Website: macys
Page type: payment
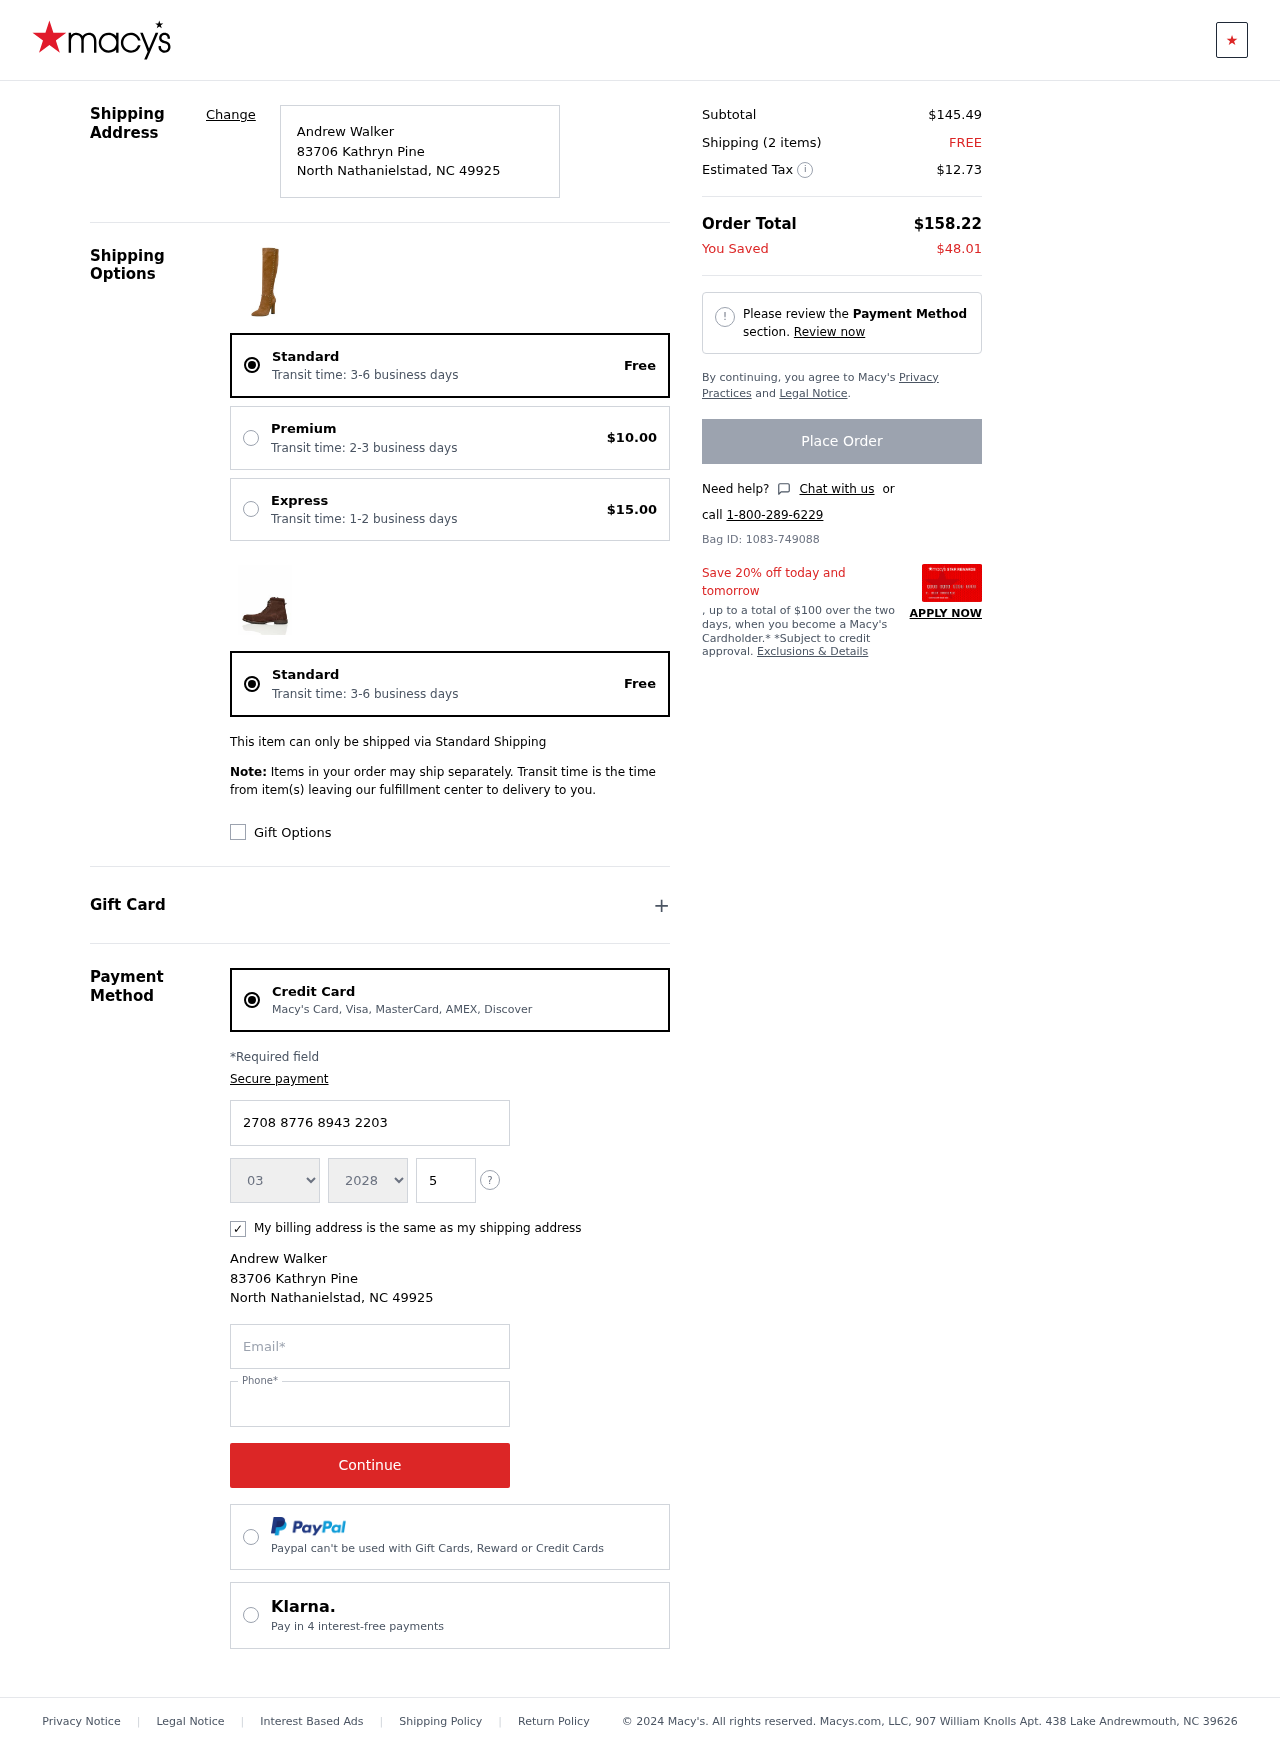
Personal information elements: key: PII_CARD_CVV
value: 562
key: PII_CARD_EXPIRY_MONTH
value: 03
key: PII_CARD_EXPIRY_YEAR
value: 28
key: PII_CARD_NUMBER
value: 2708 8776 8943 2203
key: PII_CITY
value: North Nathanielstad
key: PII_EMAIL
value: andrew_walker@gmail.com
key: PII_FULLNAME
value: Andrew Walker
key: PII_PHONE
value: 9934403990
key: PII_POSTCODE
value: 49925
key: PII_STATE_ABBR
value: NC
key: PII_STREET
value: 83706 Kathryn Pine
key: PII_FULLNAME2
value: Andrew Walker
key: PII_CITY2
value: North Nathanielstad
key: PII_STATE_ABBR2
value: NC
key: PII_POSTCODE_FULL
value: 49925
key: PII_POSTCODE_NUMERIC
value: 49925
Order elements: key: ORDER_DELIVERY_DATE
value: Transit time: 3-6 business days
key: ORDER_SHIPPING_STANDARD
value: Free
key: ORDER_SHIPPING_PREMIUM
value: $10.00
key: ORDER_SHIPPING_EXPRESS
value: $15.00
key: ORDER_DELIVERY_DATE2
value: Transit time: 3-6 business days
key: ORDER_SHIPPING_STANDARD2
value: Free
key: ORDER_SUBTOTAL
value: $145.49
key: ORDER_NUM_ITEMS
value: Shipping (2 items)
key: ORDER_SHIPPING_COST
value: FREE
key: ORDER_TAX
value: $12.73
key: ORDER_TOTAL
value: $158.22
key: ORDER_SAVINGS
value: $48.01
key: ORDER_ID
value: Bag ID: 1083-749088